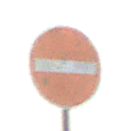
Verkehrszeichen: VerbotDerEinfahrt
Umgebung: Outdoor, Nature
Tageszeit: MorningAfternoon
Wetter: Overcast
Licht: Natural
Jahreszeit: Winter
Kontrast: LowContrast